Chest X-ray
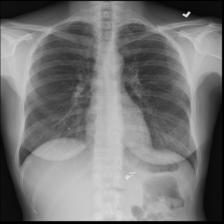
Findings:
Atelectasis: negative
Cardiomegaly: negative
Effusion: negative
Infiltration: negative
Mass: negative
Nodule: negative
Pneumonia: negative
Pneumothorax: negative
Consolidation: negative
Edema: negative
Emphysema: negative
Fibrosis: negative
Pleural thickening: negative
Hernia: negative